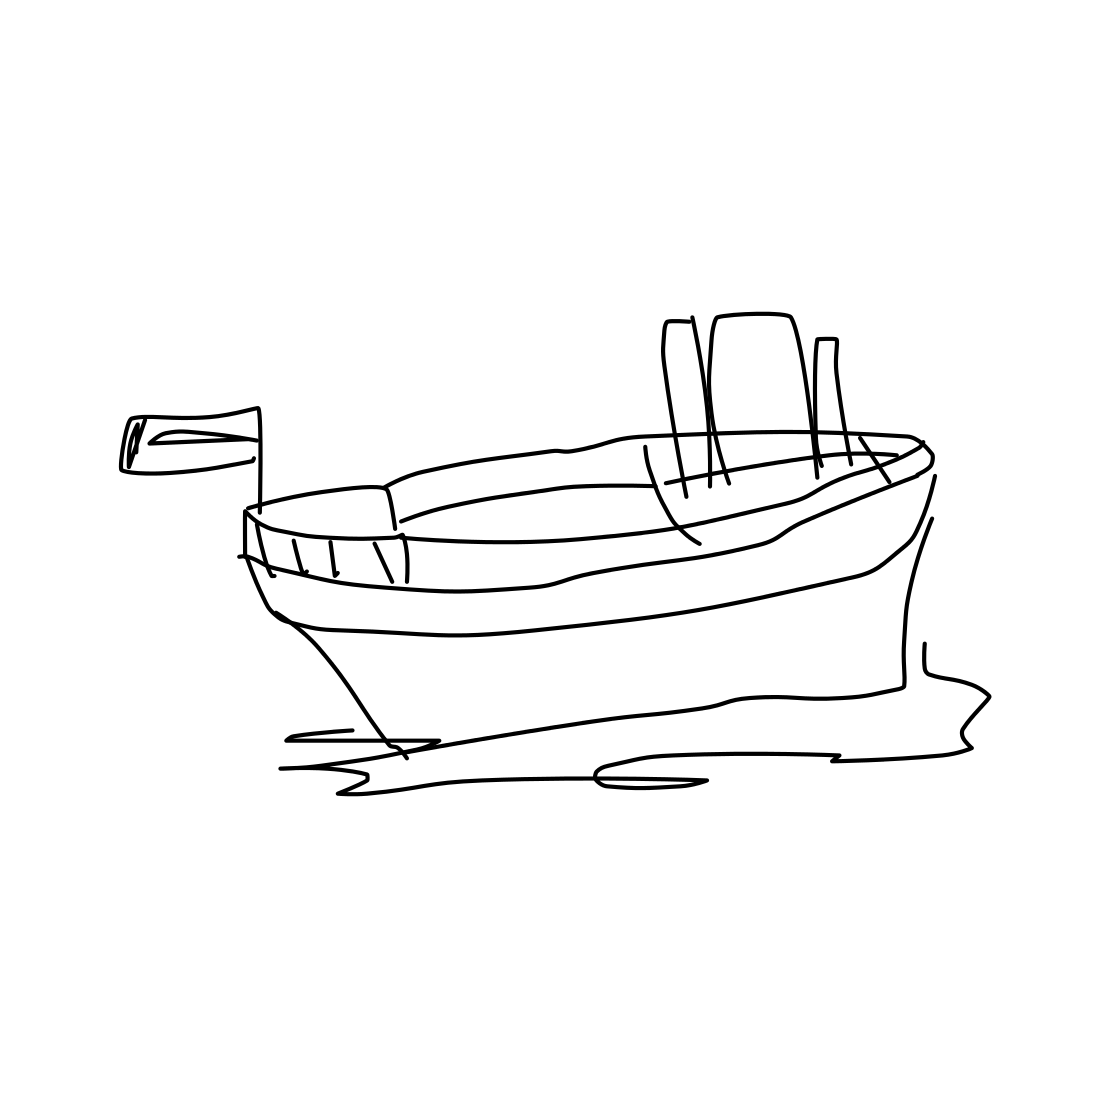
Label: ship